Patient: sex F, age 53
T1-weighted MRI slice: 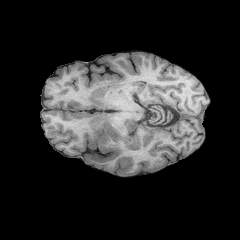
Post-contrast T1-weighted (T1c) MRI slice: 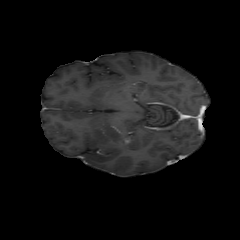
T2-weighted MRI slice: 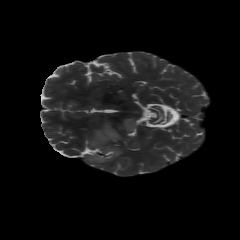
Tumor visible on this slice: yes
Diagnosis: Astrocytoma, IDH-wildtype
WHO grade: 3